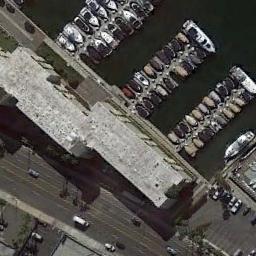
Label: harbor